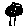
Label: tree